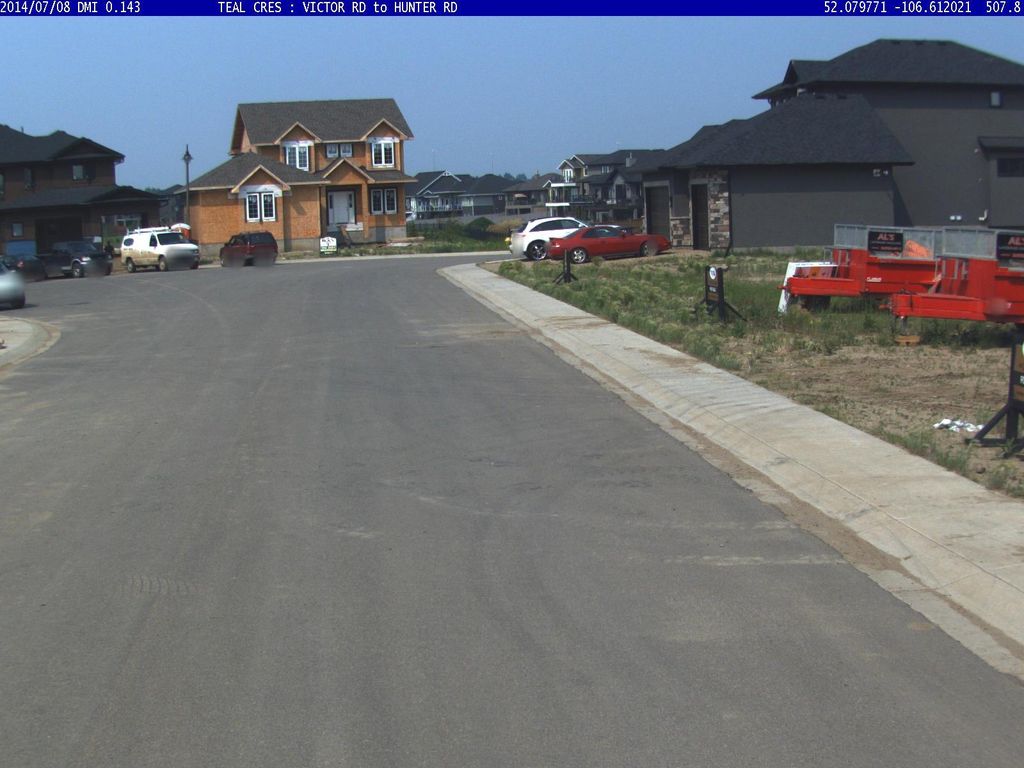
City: saskatoon